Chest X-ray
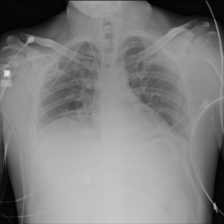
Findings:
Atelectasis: negative
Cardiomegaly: negative
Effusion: negative
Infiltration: negative
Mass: negative
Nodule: negative
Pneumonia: negative
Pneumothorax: negative
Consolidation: negative
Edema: negative
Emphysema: negative
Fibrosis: negative
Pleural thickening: negative
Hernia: negative